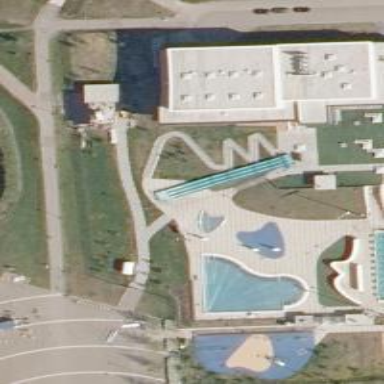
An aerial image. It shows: Water slide attraction.